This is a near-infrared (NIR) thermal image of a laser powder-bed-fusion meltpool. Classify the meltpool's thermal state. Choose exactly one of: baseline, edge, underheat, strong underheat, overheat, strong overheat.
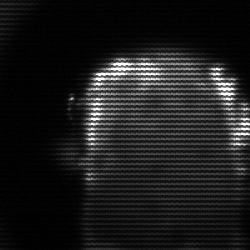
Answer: baseline